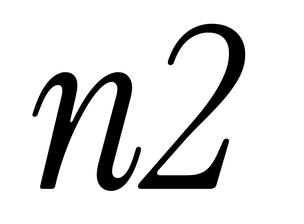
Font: InstrumentSerif-Italic